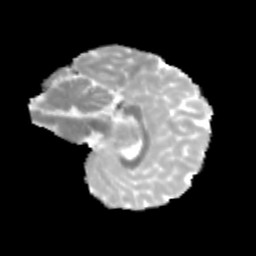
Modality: MD
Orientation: sagittal
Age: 13
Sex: female
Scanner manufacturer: siemens
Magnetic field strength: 3 T
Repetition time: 3.8 s
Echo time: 0.07 s